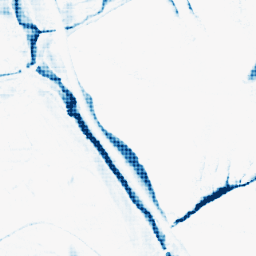
Category: morphological
Decomposition family: morphological_rect
Decomposition parameters: operation: closing
width: 20
height: 5
Upsampling method: sinc_hamming
Upsampling parameters: scale: 8
kernel_size: 8
Upsampling scale: 8